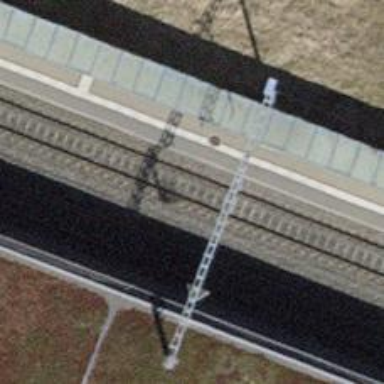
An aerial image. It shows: Public transport stop position along the railway.